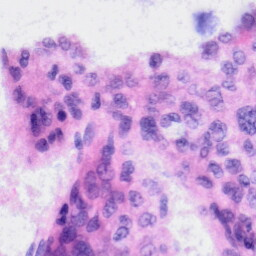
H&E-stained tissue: Liver